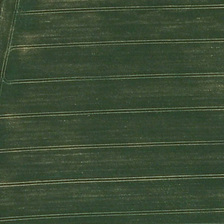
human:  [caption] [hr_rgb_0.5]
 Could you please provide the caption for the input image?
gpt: it is a large piece of green meadow .

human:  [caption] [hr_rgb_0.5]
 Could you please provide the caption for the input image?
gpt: it is a large piece of green meadow .

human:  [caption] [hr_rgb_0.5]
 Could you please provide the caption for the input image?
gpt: it is a large piece of green meadow .

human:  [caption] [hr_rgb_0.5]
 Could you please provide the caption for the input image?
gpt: it is a large piece of green meadow .

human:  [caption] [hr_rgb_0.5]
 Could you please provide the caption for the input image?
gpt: it is a large piece of green meadow .